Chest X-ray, AP view. Patient: 64 years old, sex F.
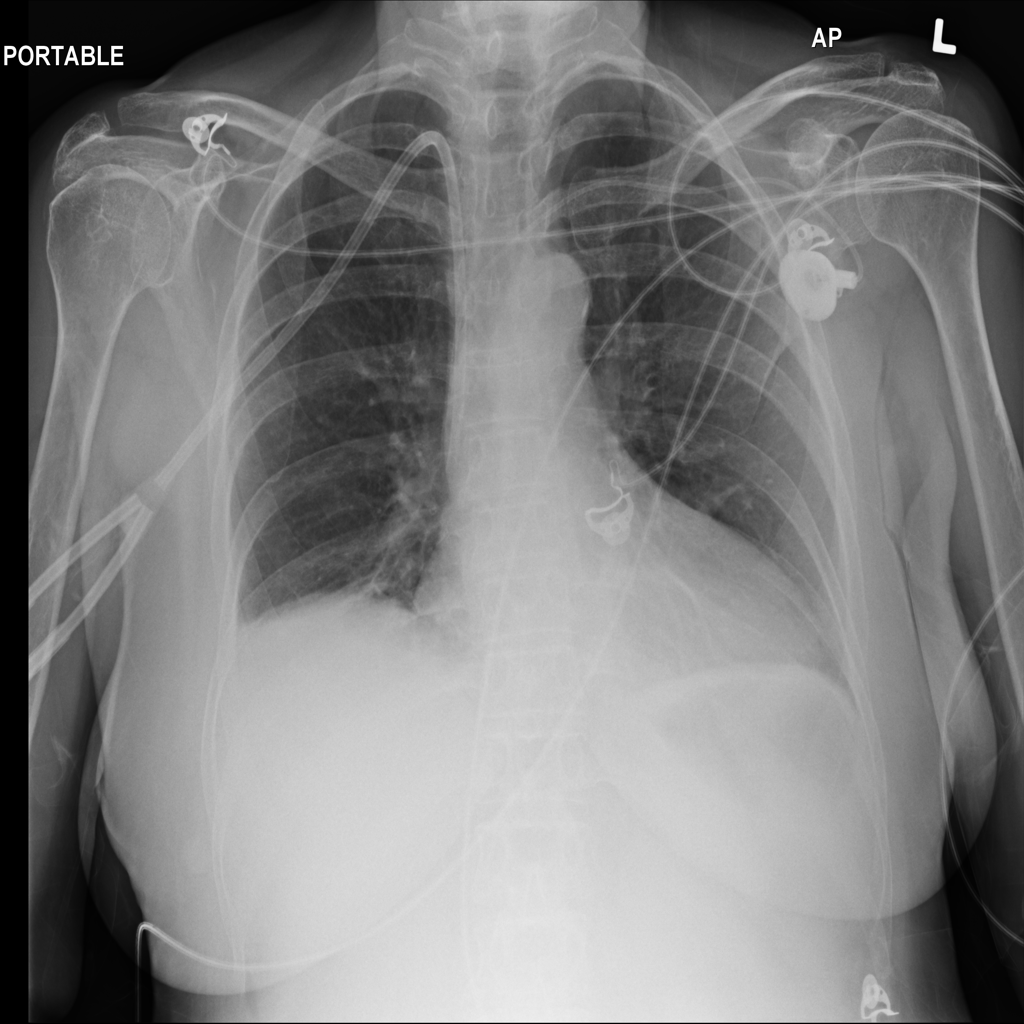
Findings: Atelectasis, Effusion